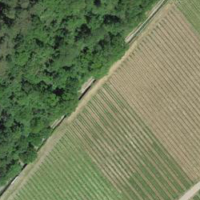
EUNIS habitat code: 44
Species observed at this site:
Melittis melissophyllum